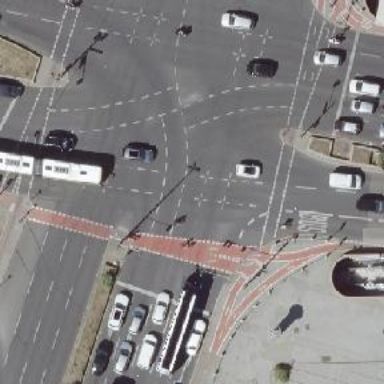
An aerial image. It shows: Cycleway around traffic island.